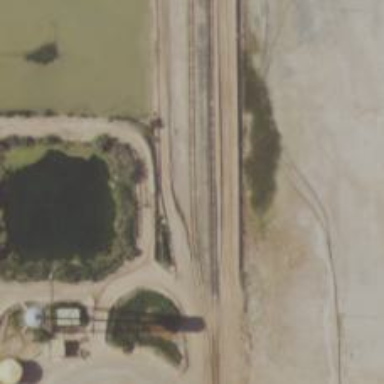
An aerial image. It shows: Rail spur service.